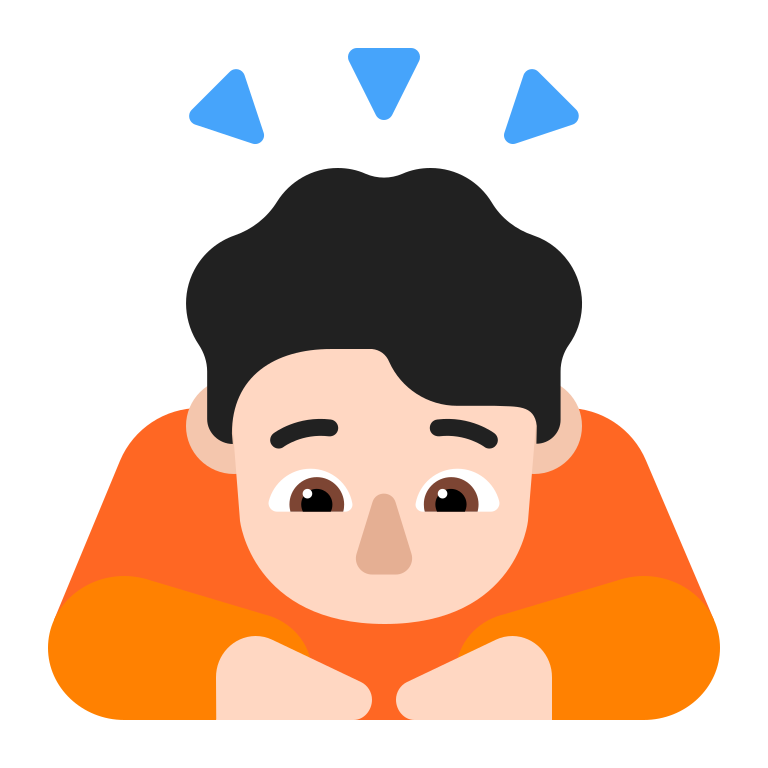
person bowing flat light